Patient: sex F, age 60
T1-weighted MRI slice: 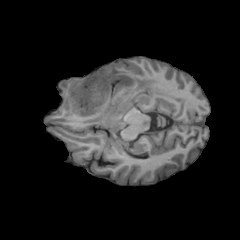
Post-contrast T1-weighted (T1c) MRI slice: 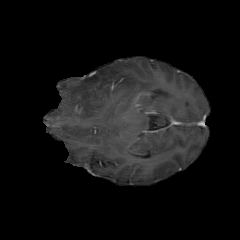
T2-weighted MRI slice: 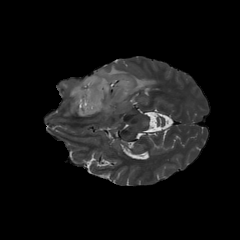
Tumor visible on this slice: yes
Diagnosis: Astrocytoma, IDH-mutant
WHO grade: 3